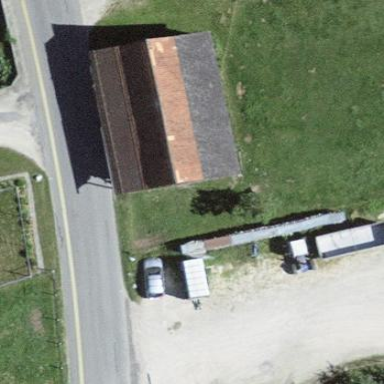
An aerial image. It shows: Rural barn.